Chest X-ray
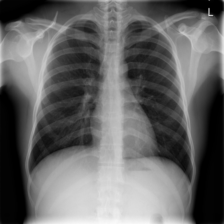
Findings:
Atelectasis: negative
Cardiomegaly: negative
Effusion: negative
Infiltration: negative
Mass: negative
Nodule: negative
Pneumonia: negative
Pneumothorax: negative
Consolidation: negative
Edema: negative
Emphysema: negative
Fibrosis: negative
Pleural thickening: negative
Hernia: negative